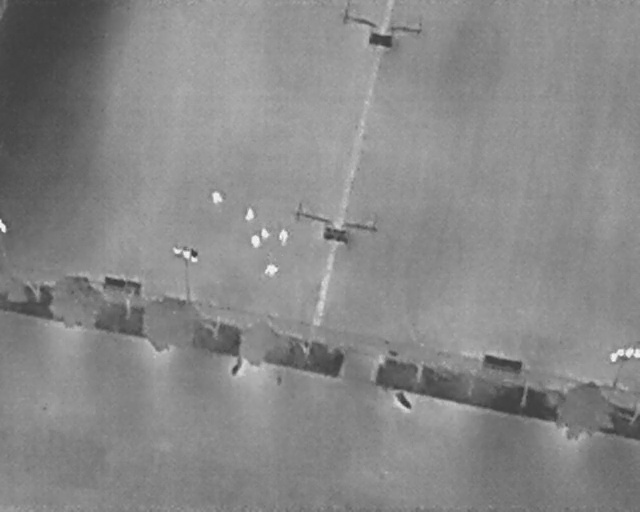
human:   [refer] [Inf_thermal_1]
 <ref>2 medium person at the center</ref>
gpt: <box>[[42, 45, 45, 47, 2], [41, 51, 43, 54, 2]]</box>